Interaction volume radius: 10 \u00c5
Interaction volume height: 10 \u00c5
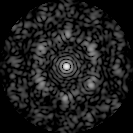
Disorder parameter: 0.6444